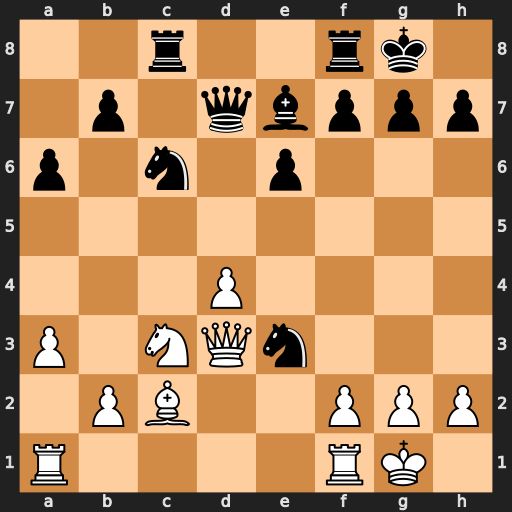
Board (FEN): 2r2rk1/1p1qbppp/p1n1p3/8/3P4/P1NQn3/1PB2PPP/R4RK1
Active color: w
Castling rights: -
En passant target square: -
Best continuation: Qxh7#